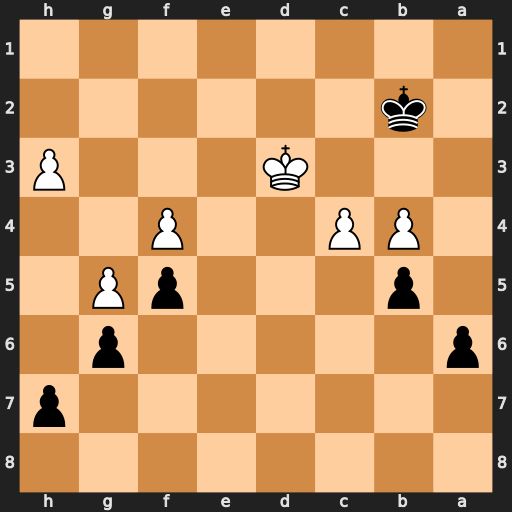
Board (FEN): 8/7p/p5p1/1p3pP1/1PP2P2/3K3P/1k6/8
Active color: b
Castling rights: -
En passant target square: -
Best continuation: bxc4+ Kxc4 Kc2 h4 Kd2